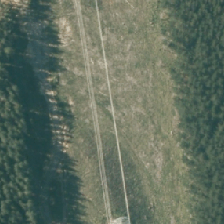
Land cover: harvested_forest